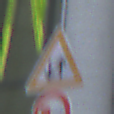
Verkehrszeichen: Gegenverkehr
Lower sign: UeberholverbotKraftfahrzeuge
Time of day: SunriseSunset
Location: Outdoor (Urban)
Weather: PartlyCloudy
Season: NotSpecified
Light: Natural